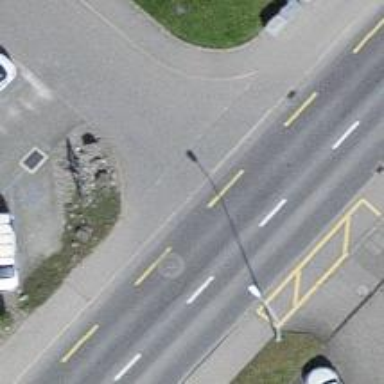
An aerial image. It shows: Unmarked crossing on the road.